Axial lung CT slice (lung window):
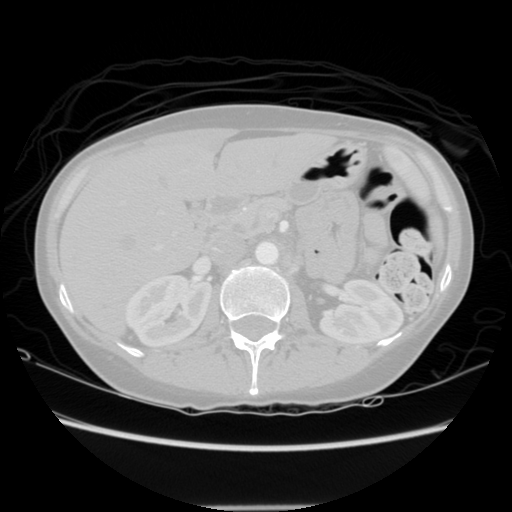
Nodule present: no